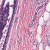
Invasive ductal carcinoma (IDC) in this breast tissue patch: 1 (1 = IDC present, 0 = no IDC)